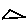
Label: triangle